Field crop: maize
Growth stage: 1
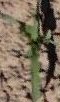
Species: maize